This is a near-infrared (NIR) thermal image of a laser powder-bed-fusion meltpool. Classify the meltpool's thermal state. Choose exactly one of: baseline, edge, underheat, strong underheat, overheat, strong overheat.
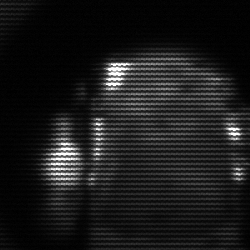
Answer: baseline